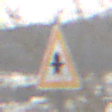
Verkehrszeichen: Vorfahrt
Umgebung: Outdoor, Nature
Tageszeit: Midday
Wetter: Overcast
Licht: Natural
Jahreszeit: Winter
Kontrast: LowContrast